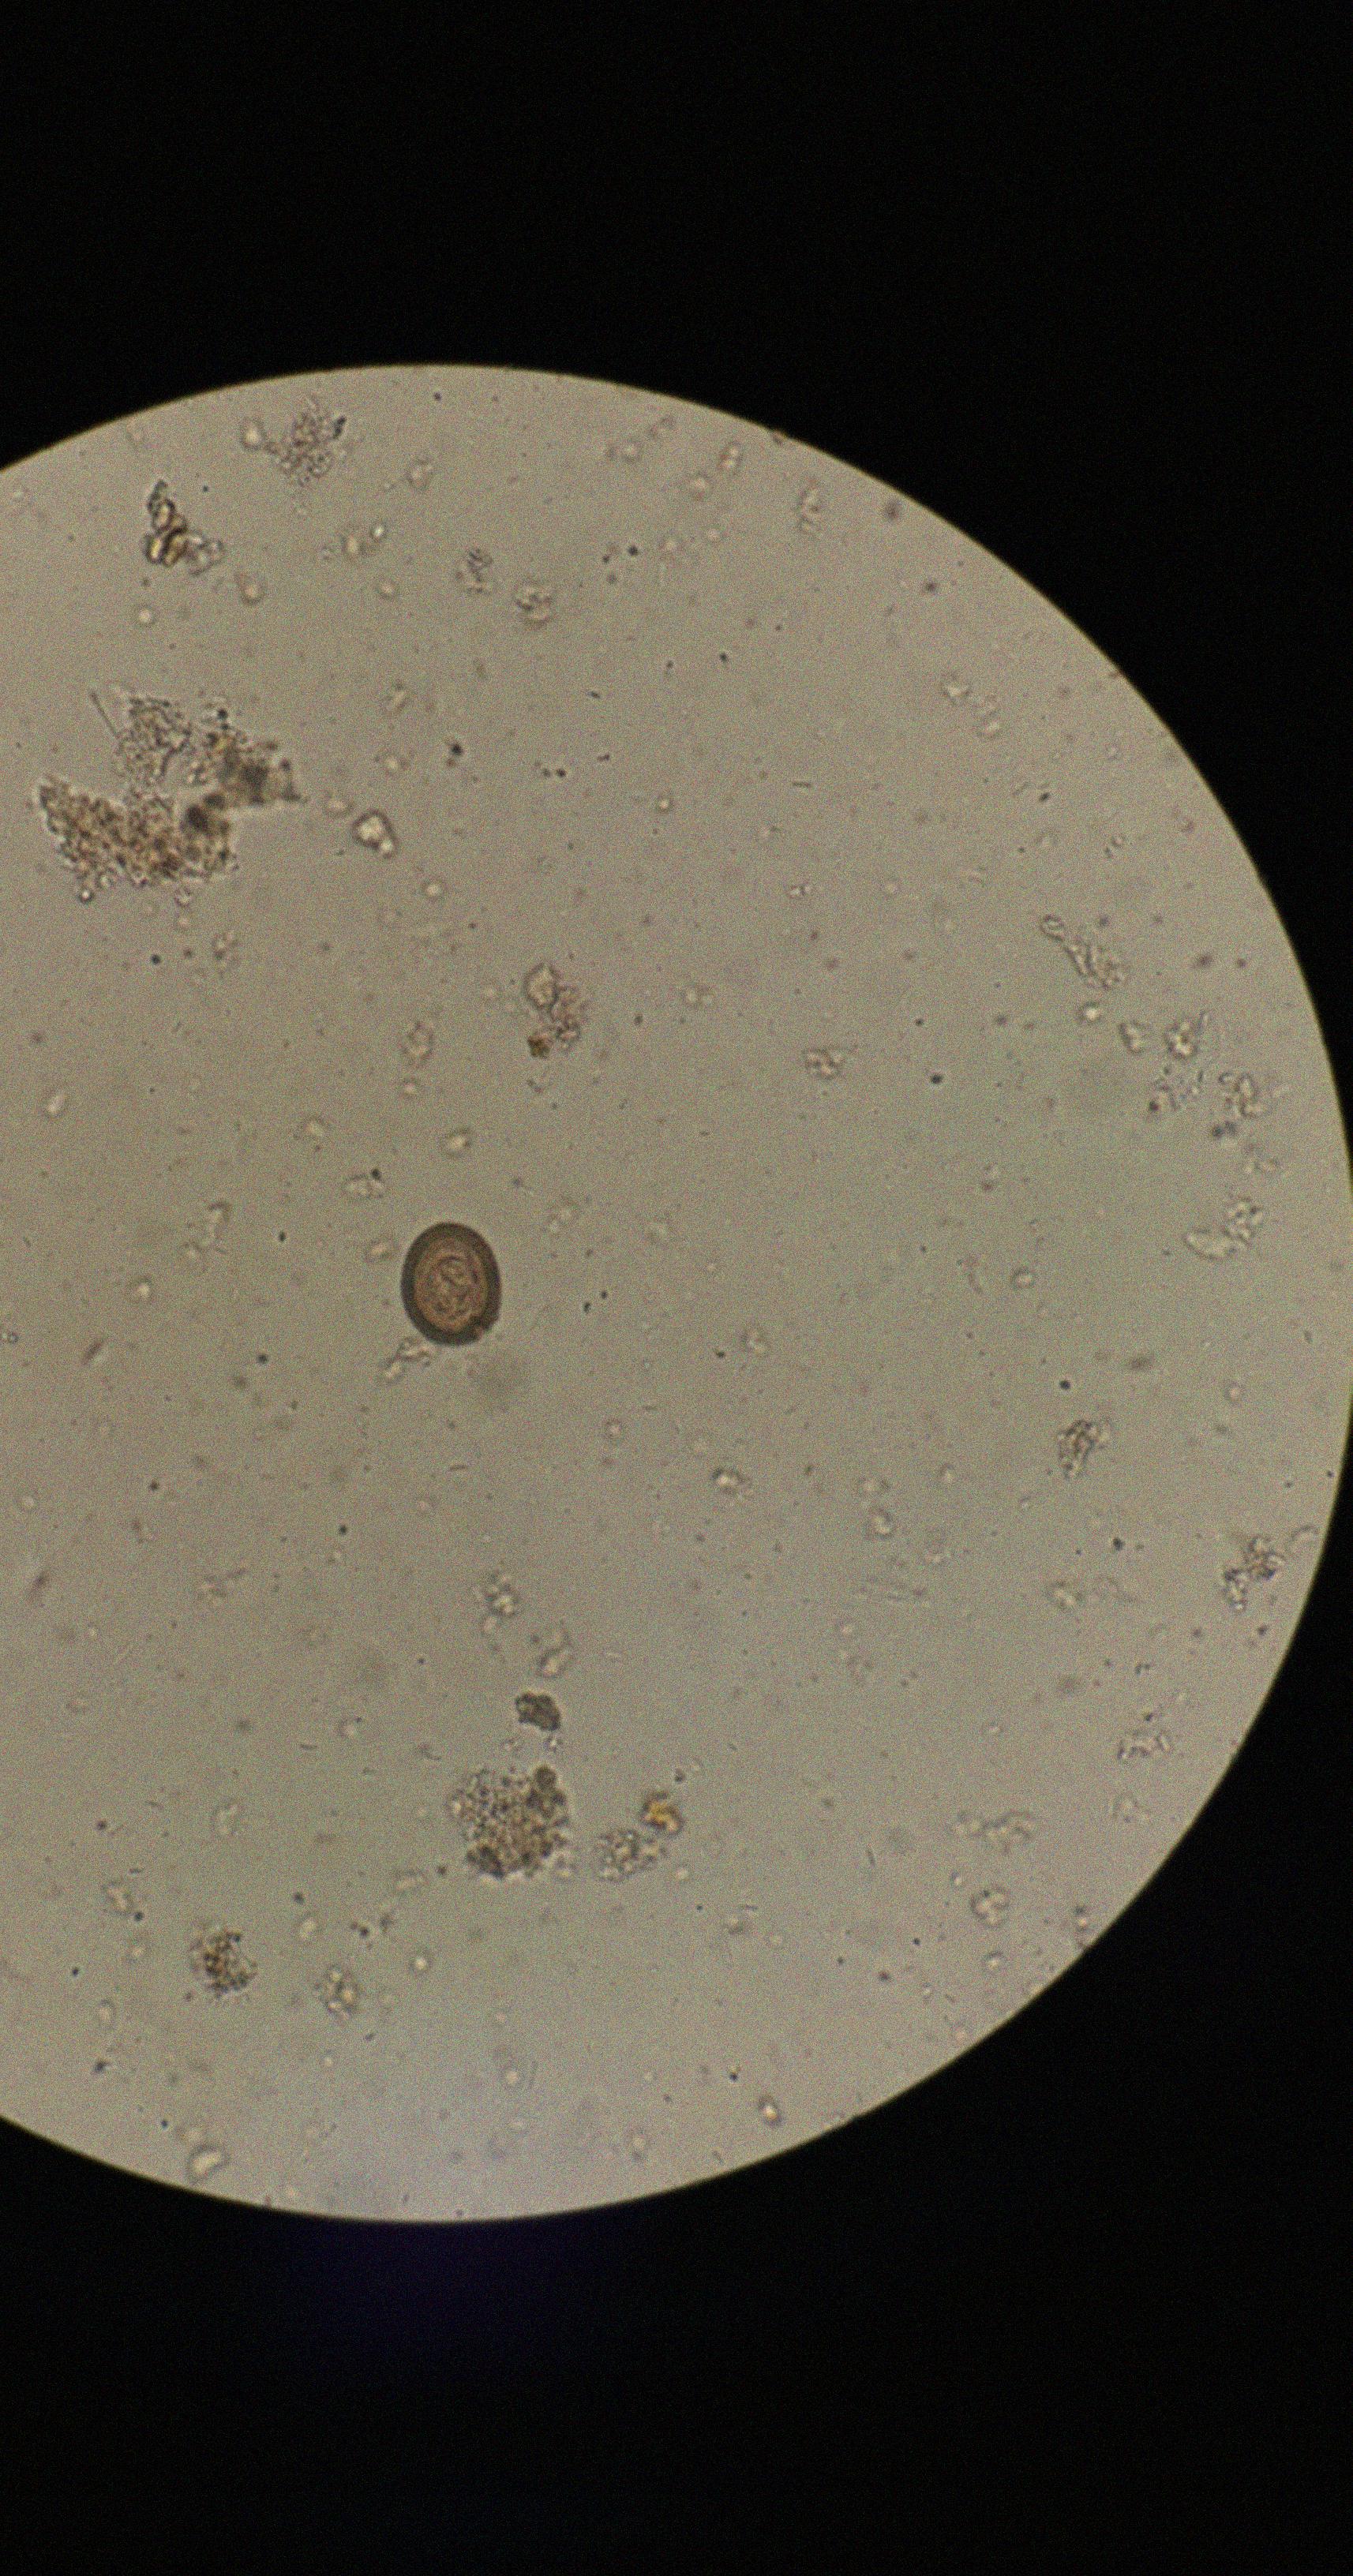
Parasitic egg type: Taenia spp. egg